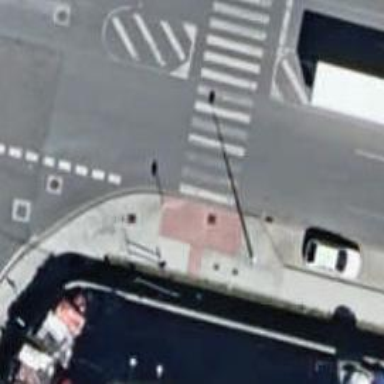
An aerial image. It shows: Zebra crossing on the road.